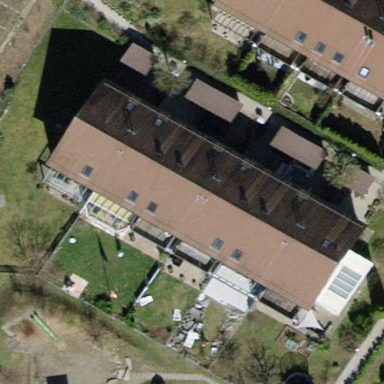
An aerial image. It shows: Residential building with pitched roof.